Question: I have a small offline app which you can create boxes dynamically and the boxes are stored in localstorage. The boxes are '<li>''s.
The HTML Looks like this:
'''
<ul id="bxs" class="tabs">
<li id="item-1">1</li>
<li id="item-2">2</li>
<li id="item-3">3</li>
<li id="item-4">4</li>
// etc
</ul>
'''
The '<li>''s are created like this:
'''
$("#NewItem").click(function(e) {
e.preventDefault();
var itemCount = ($("[id^='item-']").length + 1);
var element = $("<li id='item-" + itemCount + "'>" + itemCount + "</li>");
$("#bxs").append(element);
});
'''
Now, everytime you create a box, it stores a key in localstorage with its id. So with 2 boxes the localstorage looks like this:

The value 'icon' is its background-image of each box.
My question is: on refresh or open, what is the best way to check if id exists () and append the '<li>''s/boxes.
Shall I create a new key of which will store how many boxes exist? And how can I parse them once you visit the site?
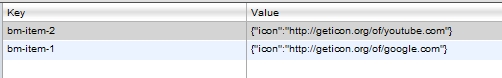
Answer: i would use another way of storing you objects.
'''
var result = [
{id: 1, icon: "a"},
{id: 2, icon: "a"}
];
for(var i=0;i<result.length;i++) {
var item = result[i];
// item.id
// item.icon
}
'''
of course you need to change the way you store you're data at this point. Append a new object into the result array and re-save it. Anway I think you know how to manage that :)
I've created a basic example for you <URL>
Note that you need to include <URL> for IE support of the JSON object